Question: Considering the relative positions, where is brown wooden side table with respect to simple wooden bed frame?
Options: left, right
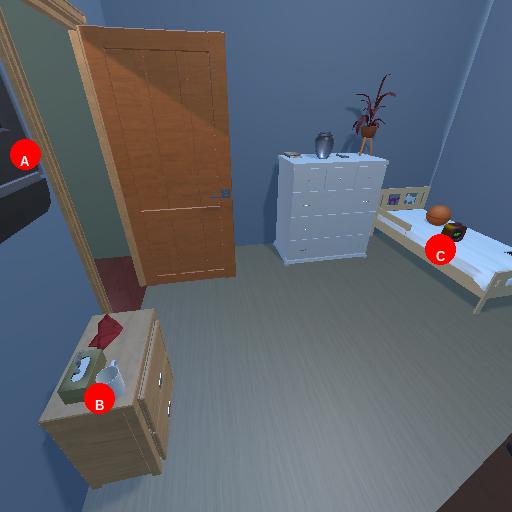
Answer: left